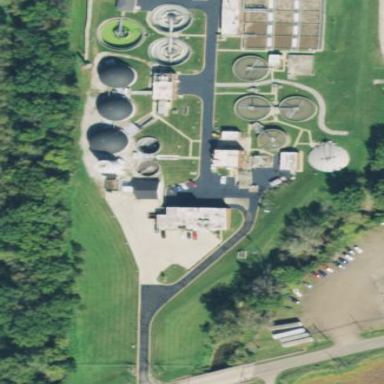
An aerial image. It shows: Wastewater plant.